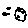
Label: moon